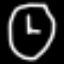
Label: clock